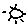
Label: sun